Chest X-ray:
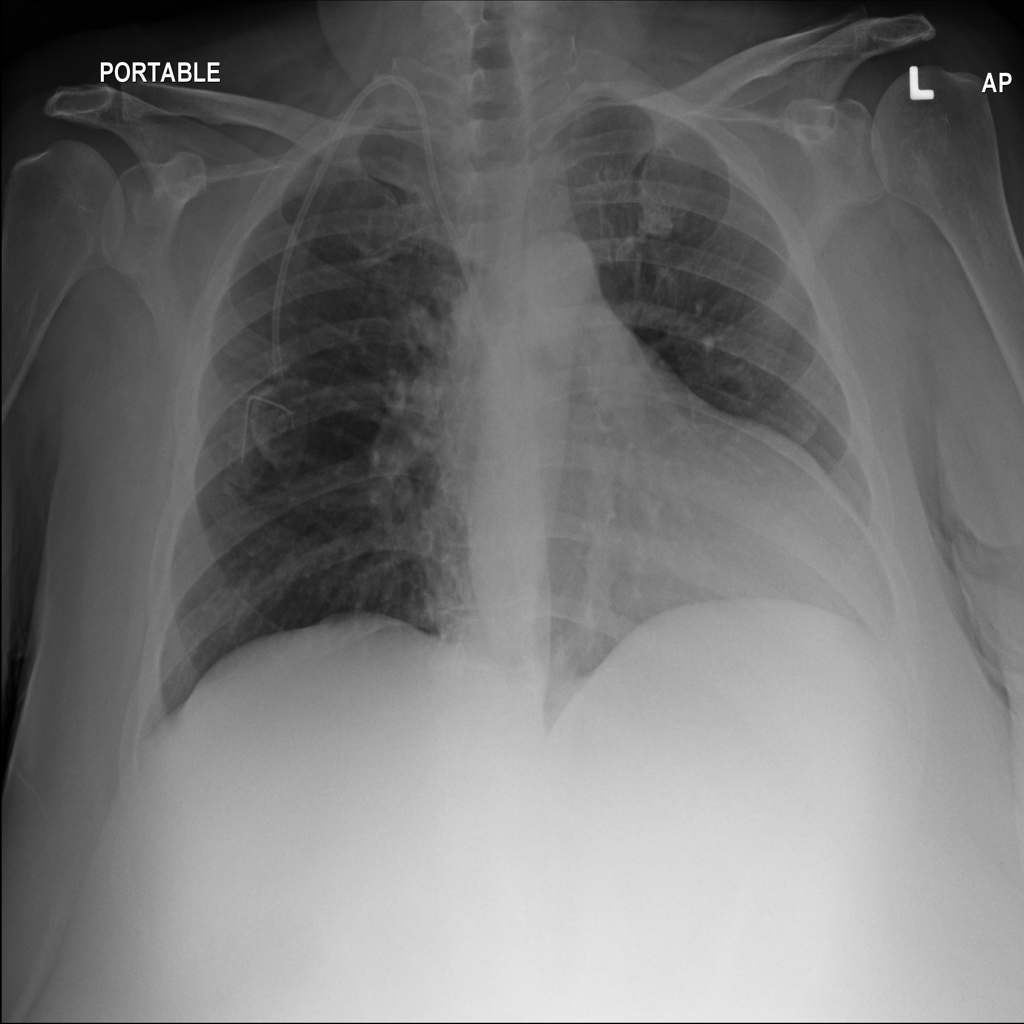
Findings: Cardiomegaly
No abnormal finding: no